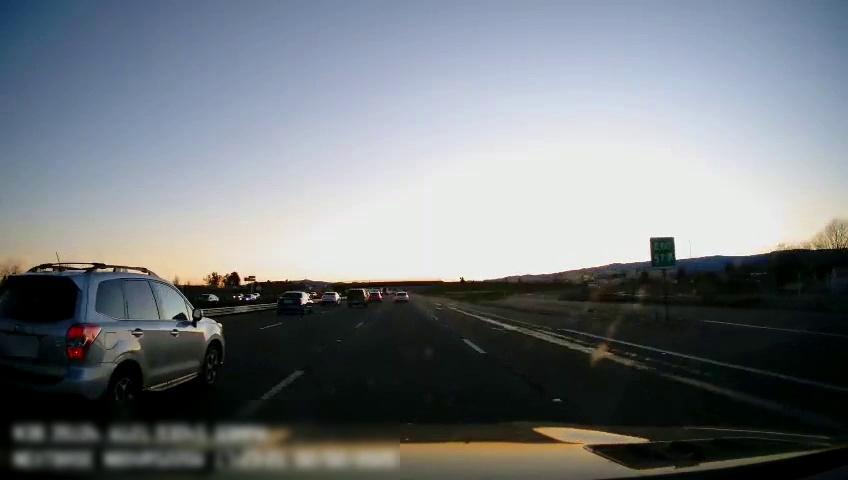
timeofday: Dusk/Dawn/Twilight
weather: Cloudy
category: Drivable Space
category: Vehicles | Car
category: Vehicles | Car
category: Vehicles | Car
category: Vehicles | SUV
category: Vehicles | Car
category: Vehicles | Car
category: Vehicles | SUV
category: Vehicles | Car
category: Vehicles | SUV
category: Lanes | Current Lane
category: Lanes | Current Lane
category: Lanes | Alternate Lane
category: Lanes | Alternate Lane
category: Lanes | Alternate Lane
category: Traffic | Signs